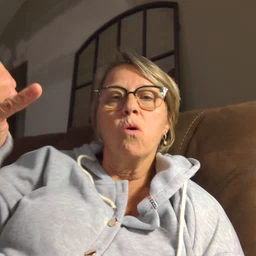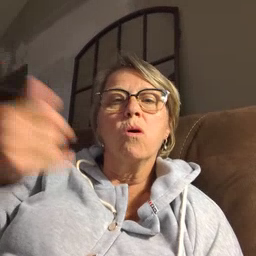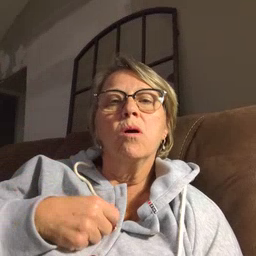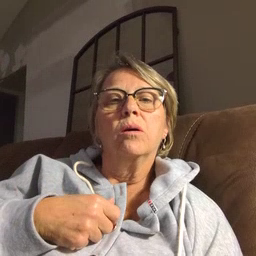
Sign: callonphone